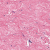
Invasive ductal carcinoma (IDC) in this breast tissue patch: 0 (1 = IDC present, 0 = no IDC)